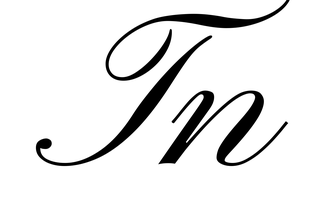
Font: PinyonScript-Regular